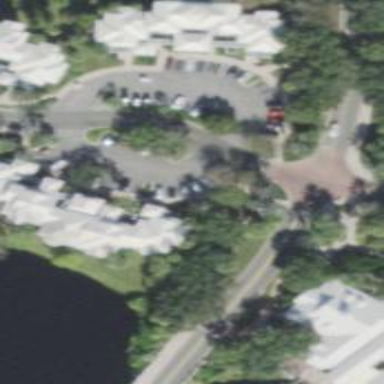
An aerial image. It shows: Hotel building.